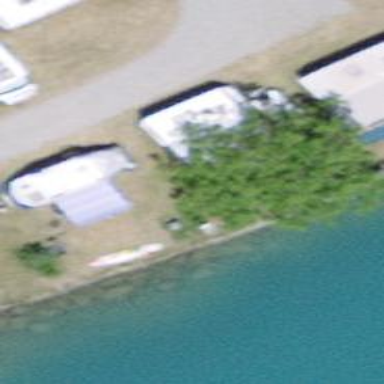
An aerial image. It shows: Camp pitch on grass with tents and caravans.